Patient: sex M, age 42
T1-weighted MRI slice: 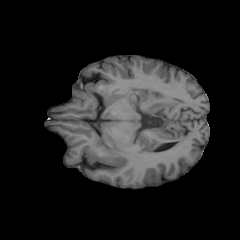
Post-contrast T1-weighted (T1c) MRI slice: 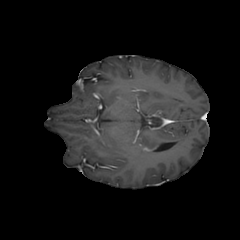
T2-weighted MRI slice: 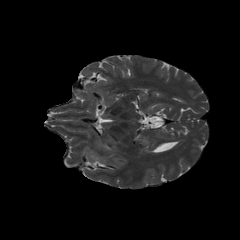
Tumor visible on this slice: no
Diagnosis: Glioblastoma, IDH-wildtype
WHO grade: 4